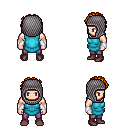
a pixel art fantasy rpg character, male body template, human, light skin, teal tunic, magenta pants, dark blonde curly afro hairstyle, chain hood, white cloth bracers, maroon shoes, four views (front, back, left, right), 2x2 character sprite sheet, small pixel art, hard edges, no anti-aliasing